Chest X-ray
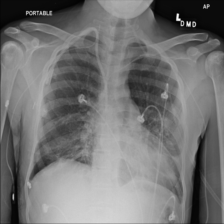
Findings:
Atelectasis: negative
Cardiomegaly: negative
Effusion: negative
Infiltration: positive
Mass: negative
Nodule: negative
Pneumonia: negative
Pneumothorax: negative
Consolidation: negative
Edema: negative
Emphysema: negative
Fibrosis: negative
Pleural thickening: negative
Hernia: negative